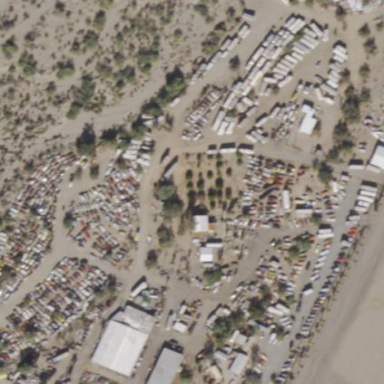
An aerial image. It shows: Industrial area designated as scrap yard.